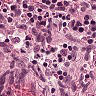
Metastatic tissue present: no